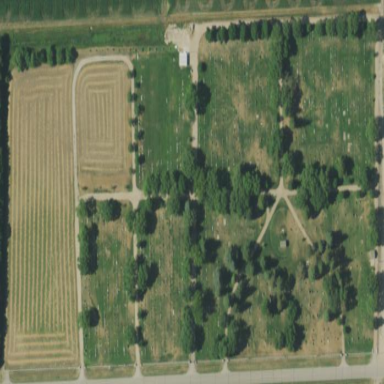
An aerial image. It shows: Cemetery.